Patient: sex F, age 86
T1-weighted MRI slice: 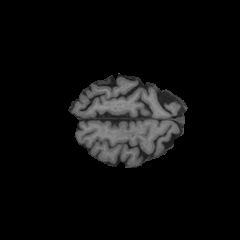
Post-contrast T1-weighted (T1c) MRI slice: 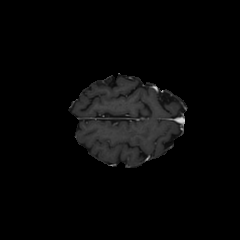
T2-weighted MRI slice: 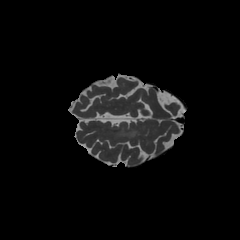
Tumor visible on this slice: yes
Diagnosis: Glioblastoma, IDH-wildtype
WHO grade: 4